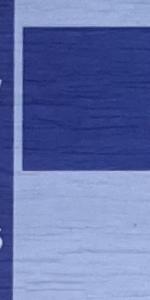
Label: Empty